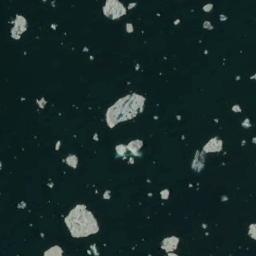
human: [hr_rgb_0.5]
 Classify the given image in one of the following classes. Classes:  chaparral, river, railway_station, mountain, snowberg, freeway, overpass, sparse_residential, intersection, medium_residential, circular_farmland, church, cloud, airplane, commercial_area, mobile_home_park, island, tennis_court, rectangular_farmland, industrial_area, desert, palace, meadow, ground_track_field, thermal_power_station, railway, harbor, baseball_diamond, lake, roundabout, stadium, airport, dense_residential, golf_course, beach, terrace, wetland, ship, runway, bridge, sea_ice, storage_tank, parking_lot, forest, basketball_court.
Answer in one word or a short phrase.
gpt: sea_ice